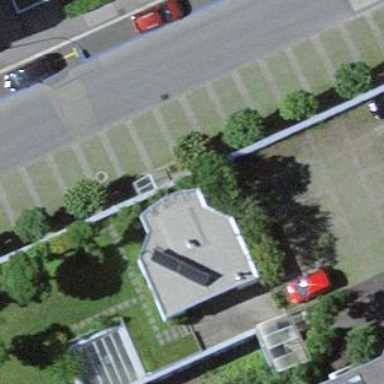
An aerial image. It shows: School building.